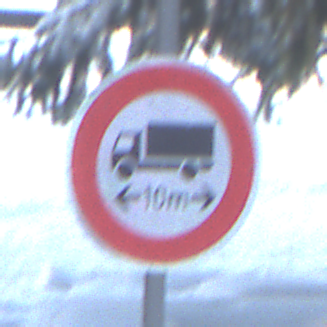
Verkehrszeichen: TatsaechlicheLaenge
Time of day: MorningAfternoon
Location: Outdoor (Nature)
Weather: Clear
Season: Winter
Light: Natural